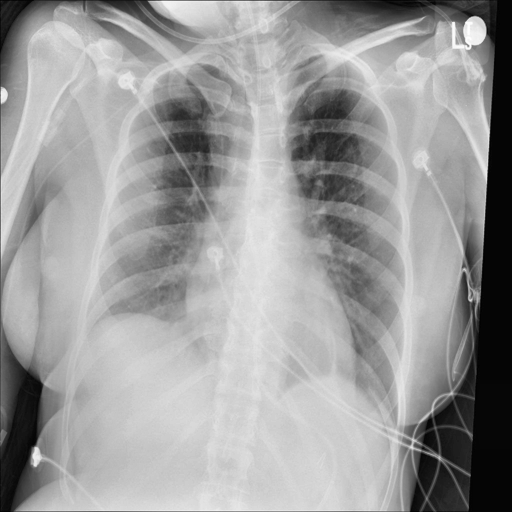
Finding: NORMAL